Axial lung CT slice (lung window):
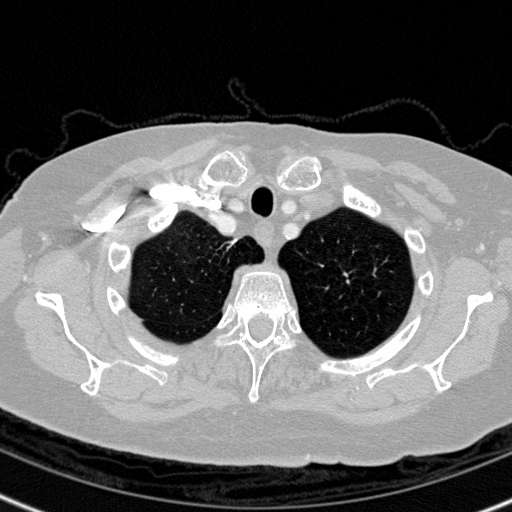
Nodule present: no